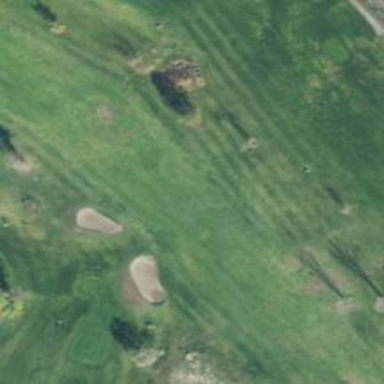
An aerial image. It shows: View of golf hole.